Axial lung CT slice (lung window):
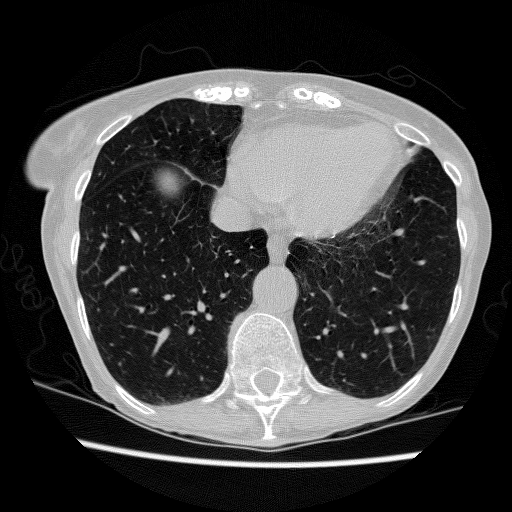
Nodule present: no